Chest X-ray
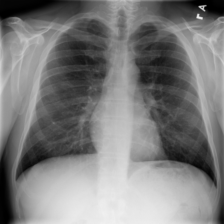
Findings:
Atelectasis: negative
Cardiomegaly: negative
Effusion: negative
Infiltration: negative
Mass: negative
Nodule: negative
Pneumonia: negative
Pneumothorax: negative
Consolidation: negative
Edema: negative
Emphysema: negative
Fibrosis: negative
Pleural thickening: negative
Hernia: negative